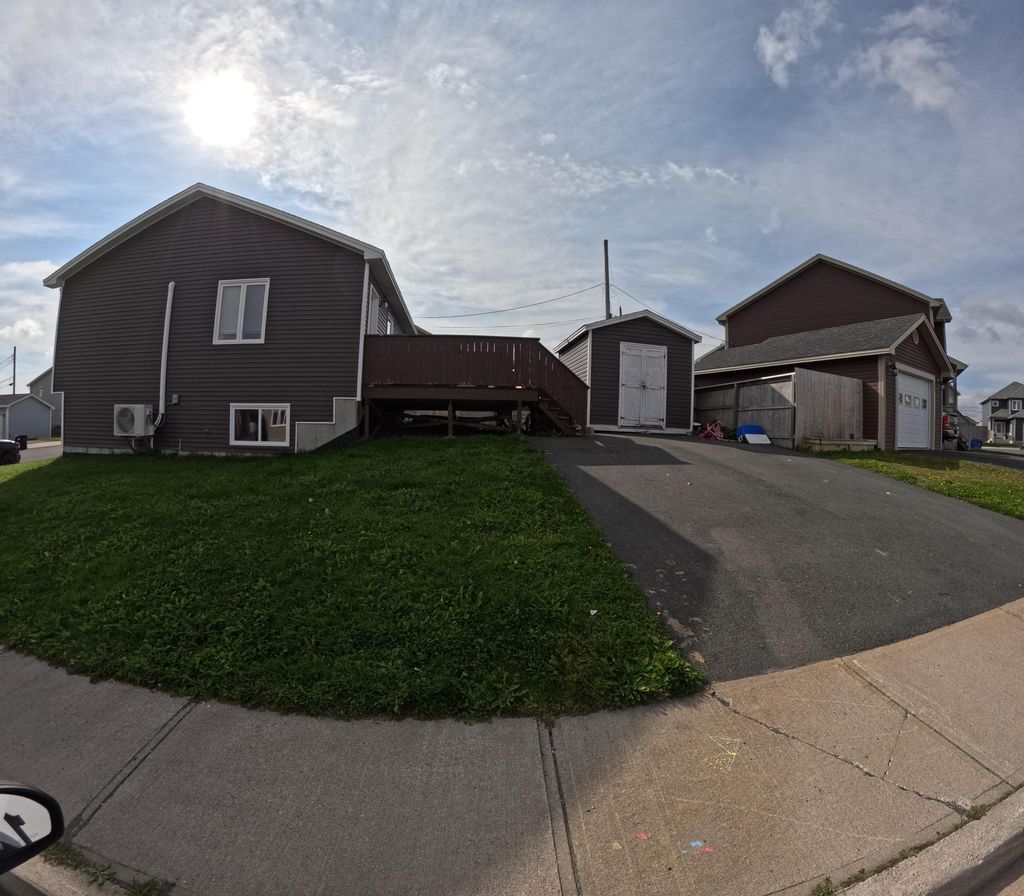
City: st_johns